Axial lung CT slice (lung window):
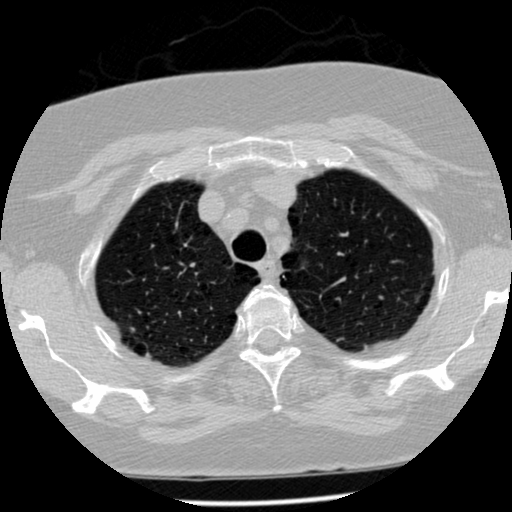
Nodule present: no